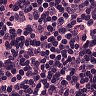
Metastatic tissue present: yes